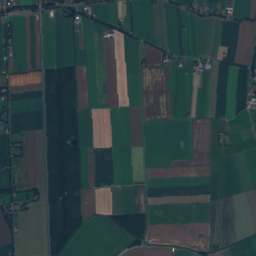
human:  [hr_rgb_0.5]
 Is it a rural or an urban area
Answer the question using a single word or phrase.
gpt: rural

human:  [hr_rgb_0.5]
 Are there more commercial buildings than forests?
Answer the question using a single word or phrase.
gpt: no

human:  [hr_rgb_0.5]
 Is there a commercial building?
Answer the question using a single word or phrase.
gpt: yes

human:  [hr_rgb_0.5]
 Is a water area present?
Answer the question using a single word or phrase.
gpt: yes

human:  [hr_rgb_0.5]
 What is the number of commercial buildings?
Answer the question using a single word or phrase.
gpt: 1

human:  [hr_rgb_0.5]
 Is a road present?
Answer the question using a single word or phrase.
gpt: yes

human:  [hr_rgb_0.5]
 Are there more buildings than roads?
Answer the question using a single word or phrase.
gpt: yes

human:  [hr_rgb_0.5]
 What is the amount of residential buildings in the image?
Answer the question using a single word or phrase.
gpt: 189

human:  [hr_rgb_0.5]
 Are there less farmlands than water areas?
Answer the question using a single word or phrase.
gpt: no

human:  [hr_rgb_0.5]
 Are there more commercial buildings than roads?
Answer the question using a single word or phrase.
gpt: no

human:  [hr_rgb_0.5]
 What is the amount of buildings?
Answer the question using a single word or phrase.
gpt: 190

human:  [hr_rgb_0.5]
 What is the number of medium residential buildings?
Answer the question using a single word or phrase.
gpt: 11

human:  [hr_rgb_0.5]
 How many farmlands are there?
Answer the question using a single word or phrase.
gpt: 46

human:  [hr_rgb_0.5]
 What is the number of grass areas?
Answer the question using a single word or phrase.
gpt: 100

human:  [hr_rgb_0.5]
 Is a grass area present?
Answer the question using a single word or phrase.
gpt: yes

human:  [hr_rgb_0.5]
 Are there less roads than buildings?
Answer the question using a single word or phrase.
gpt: yes

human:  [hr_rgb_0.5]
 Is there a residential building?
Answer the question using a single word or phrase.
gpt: yes

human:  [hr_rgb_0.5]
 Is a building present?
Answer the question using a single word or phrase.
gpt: yes

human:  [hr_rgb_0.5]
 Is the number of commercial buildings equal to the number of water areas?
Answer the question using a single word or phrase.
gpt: no

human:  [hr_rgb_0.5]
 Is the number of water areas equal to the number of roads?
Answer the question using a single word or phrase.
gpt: no

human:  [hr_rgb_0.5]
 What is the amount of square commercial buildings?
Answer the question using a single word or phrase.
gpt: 0

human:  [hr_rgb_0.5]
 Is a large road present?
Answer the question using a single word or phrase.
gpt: no

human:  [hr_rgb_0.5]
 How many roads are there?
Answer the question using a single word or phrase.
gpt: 69

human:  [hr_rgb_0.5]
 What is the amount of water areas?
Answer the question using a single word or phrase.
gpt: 21

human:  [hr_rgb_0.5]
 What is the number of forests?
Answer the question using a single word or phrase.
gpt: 59

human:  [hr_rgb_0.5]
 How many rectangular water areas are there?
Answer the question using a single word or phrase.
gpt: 6

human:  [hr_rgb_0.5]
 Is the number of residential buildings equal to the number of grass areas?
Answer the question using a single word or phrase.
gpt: no

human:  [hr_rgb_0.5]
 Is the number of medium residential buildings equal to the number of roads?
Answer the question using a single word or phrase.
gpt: no

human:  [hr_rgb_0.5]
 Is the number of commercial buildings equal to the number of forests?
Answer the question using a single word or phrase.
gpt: no

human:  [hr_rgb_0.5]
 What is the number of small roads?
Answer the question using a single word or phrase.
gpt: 69

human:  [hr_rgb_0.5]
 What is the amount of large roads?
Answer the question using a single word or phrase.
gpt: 0

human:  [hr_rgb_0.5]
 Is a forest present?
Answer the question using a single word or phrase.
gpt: yes

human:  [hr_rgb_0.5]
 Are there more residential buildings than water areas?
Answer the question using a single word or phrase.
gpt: yes

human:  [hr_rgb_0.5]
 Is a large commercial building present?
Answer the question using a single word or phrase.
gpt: no

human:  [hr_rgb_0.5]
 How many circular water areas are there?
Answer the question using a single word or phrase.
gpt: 1

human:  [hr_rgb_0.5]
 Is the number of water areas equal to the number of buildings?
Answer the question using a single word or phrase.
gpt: no

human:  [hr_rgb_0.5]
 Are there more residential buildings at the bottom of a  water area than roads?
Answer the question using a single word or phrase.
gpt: yes

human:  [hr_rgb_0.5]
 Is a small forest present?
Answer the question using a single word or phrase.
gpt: yes

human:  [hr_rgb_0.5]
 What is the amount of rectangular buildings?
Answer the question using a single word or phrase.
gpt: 106

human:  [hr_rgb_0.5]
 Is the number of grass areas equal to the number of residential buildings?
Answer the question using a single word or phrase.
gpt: no

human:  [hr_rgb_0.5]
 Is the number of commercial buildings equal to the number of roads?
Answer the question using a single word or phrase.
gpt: no

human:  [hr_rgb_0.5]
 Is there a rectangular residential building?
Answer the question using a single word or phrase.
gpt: yes

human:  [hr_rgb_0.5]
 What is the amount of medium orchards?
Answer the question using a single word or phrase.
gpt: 2

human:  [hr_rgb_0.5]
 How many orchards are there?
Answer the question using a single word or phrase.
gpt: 14

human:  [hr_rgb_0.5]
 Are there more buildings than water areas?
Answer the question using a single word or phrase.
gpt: yes

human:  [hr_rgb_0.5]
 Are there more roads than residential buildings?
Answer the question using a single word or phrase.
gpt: no

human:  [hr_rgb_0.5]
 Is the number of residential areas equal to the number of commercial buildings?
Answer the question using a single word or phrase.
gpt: yes

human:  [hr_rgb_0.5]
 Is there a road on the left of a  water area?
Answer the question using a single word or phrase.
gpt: yes

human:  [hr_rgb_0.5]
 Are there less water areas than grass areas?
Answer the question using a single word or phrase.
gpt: yes

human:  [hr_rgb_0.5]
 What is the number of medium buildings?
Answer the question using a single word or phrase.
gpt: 11

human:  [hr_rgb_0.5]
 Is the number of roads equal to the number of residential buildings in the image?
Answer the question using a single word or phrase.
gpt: no

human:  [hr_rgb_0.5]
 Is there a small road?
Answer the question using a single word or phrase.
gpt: yes

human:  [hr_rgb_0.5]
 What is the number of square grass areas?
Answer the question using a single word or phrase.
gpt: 0

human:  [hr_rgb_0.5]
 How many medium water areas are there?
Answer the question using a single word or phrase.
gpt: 2

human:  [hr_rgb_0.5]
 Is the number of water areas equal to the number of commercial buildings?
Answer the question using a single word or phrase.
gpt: no

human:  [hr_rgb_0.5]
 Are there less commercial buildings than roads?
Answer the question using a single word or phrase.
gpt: yes

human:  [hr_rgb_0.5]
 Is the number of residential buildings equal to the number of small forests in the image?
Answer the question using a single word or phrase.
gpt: no

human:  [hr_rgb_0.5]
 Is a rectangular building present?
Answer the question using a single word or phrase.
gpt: yes

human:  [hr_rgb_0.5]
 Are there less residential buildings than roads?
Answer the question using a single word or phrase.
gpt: no

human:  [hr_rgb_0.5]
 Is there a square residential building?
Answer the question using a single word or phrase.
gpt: no

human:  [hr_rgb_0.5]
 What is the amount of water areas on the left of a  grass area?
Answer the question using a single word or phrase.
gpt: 20

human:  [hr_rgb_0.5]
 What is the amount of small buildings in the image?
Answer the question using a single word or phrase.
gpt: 179

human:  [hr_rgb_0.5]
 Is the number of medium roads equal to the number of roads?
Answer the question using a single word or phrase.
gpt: no

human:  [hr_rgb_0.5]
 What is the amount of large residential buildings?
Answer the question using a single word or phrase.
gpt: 0